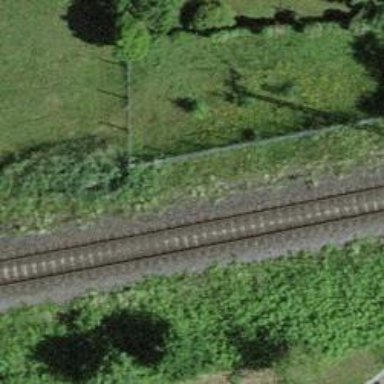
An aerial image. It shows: Railway milestone.